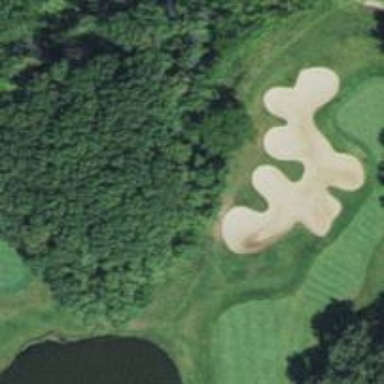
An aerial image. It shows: Sandy area is golf bunker.